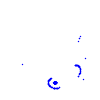
Particle: proton